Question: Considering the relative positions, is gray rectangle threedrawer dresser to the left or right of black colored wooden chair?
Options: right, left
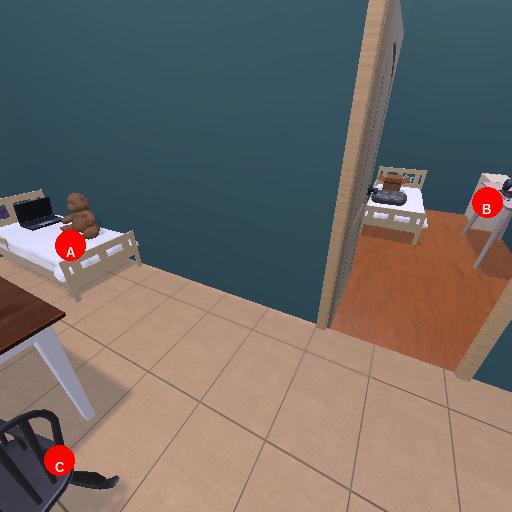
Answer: right